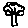
Label: tree